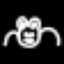
Label: frog